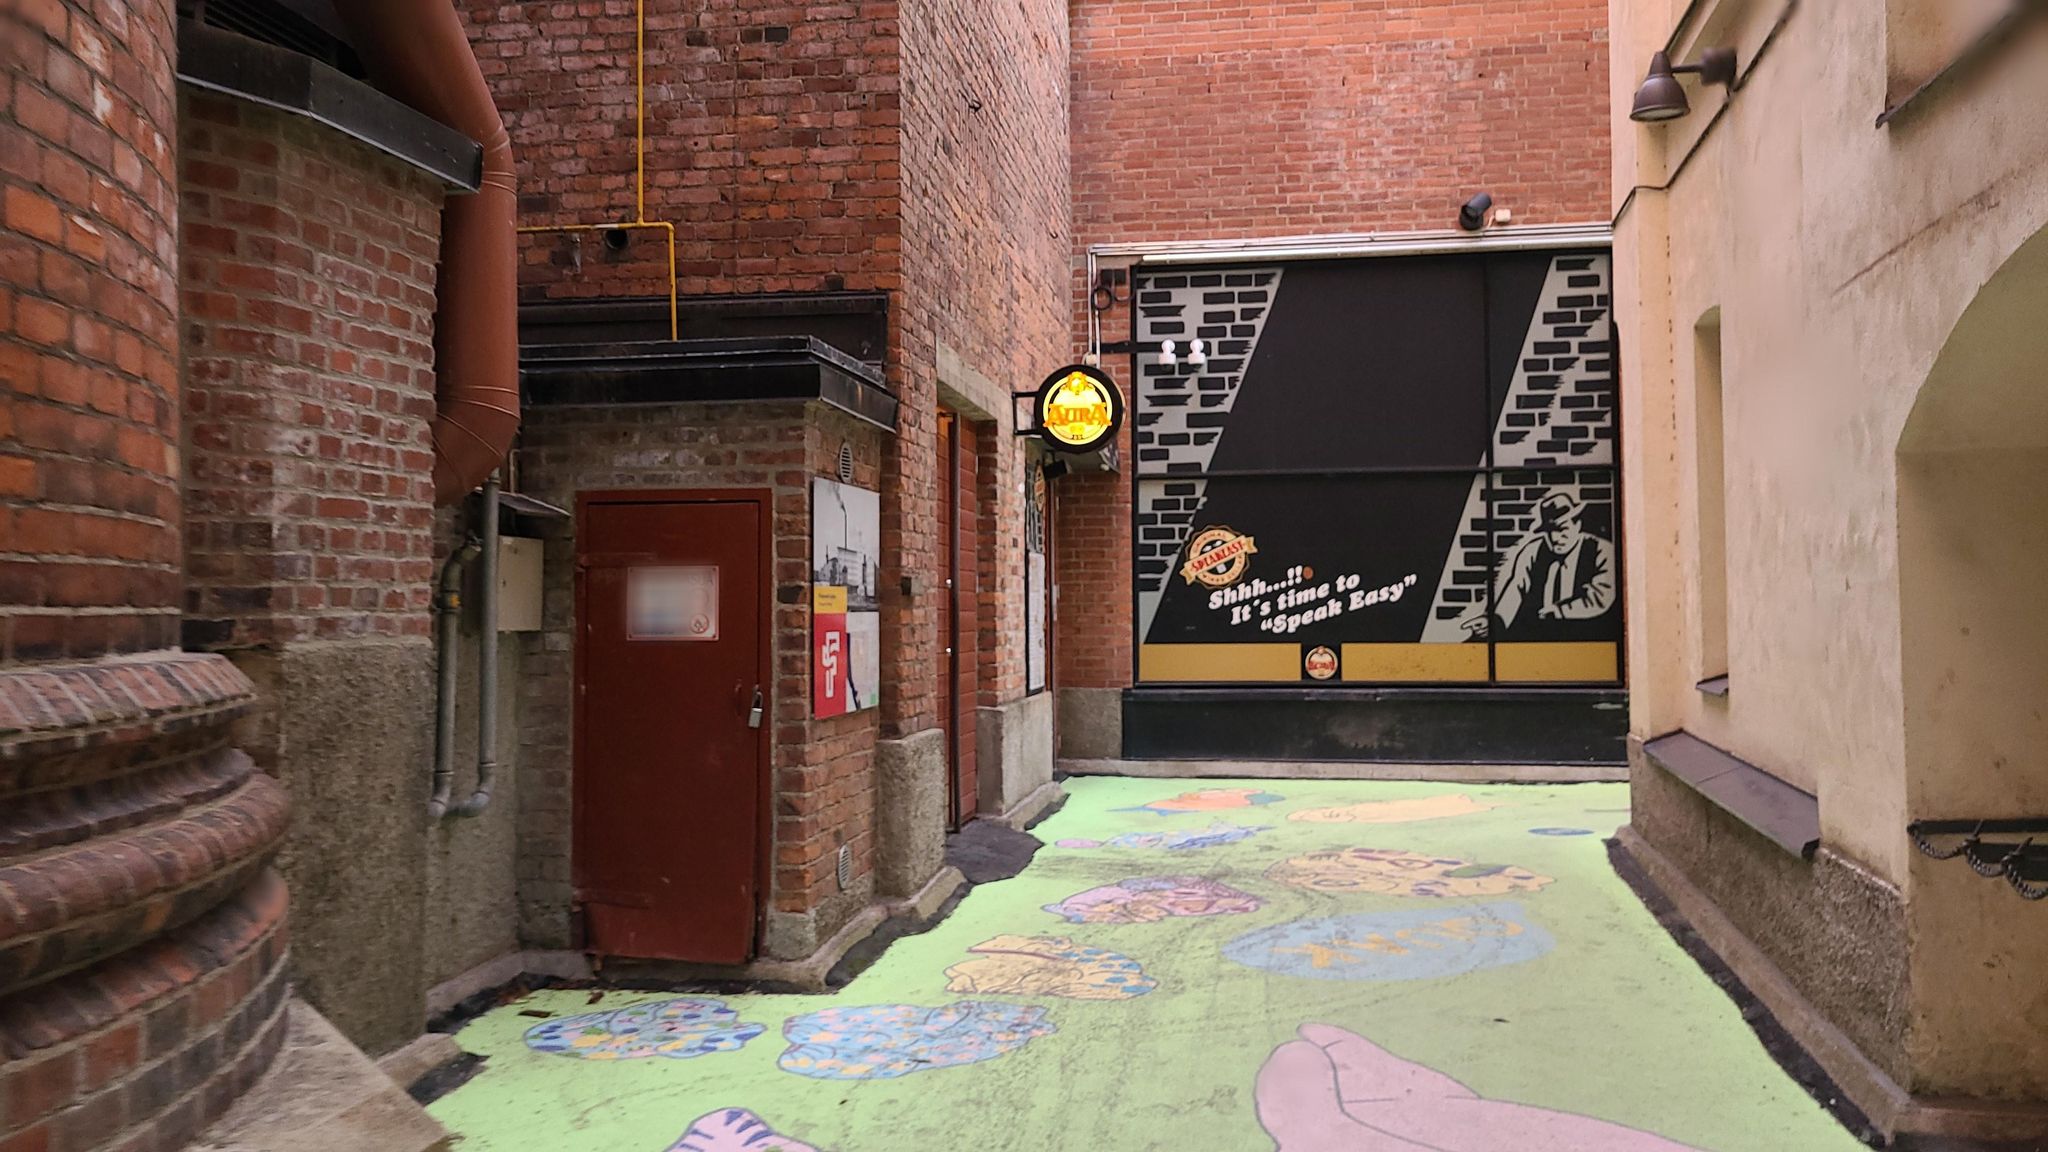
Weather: snowy
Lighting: day
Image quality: good
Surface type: walking surface
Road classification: steps, footway, corridor
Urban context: urban centre
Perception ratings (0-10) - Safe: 1.42, Lively: 0.55, Beautiful: 0.28, Boring: 4.93, Depressing: 2.34, Wealthy: 6.03